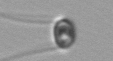
Label: Chaetoceros